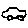
Label: car